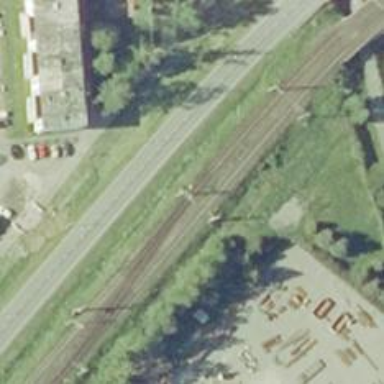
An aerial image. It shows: Railway with electrified contact lines.